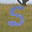
Label: 5